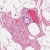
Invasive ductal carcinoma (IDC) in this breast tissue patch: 0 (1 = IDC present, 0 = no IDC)